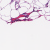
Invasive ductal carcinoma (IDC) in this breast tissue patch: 0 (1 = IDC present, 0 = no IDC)